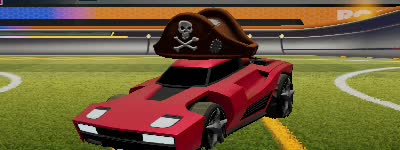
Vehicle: breakout